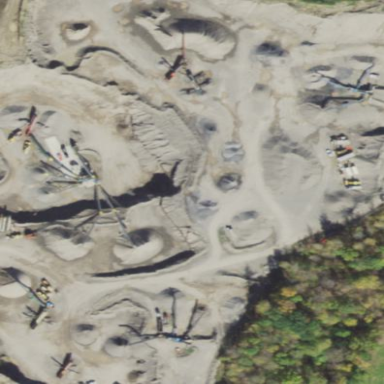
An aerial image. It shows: Quarry area.